Field crop: maize
Growth stage: 2
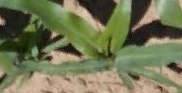
Species: maize